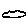
Label: cloud